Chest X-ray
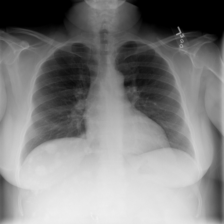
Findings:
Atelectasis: negative
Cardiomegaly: negative
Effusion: negative
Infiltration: negative
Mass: negative
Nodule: negative
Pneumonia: negative
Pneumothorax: negative
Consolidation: negative
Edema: negative
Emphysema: negative
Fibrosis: negative
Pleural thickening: negative
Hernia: negative